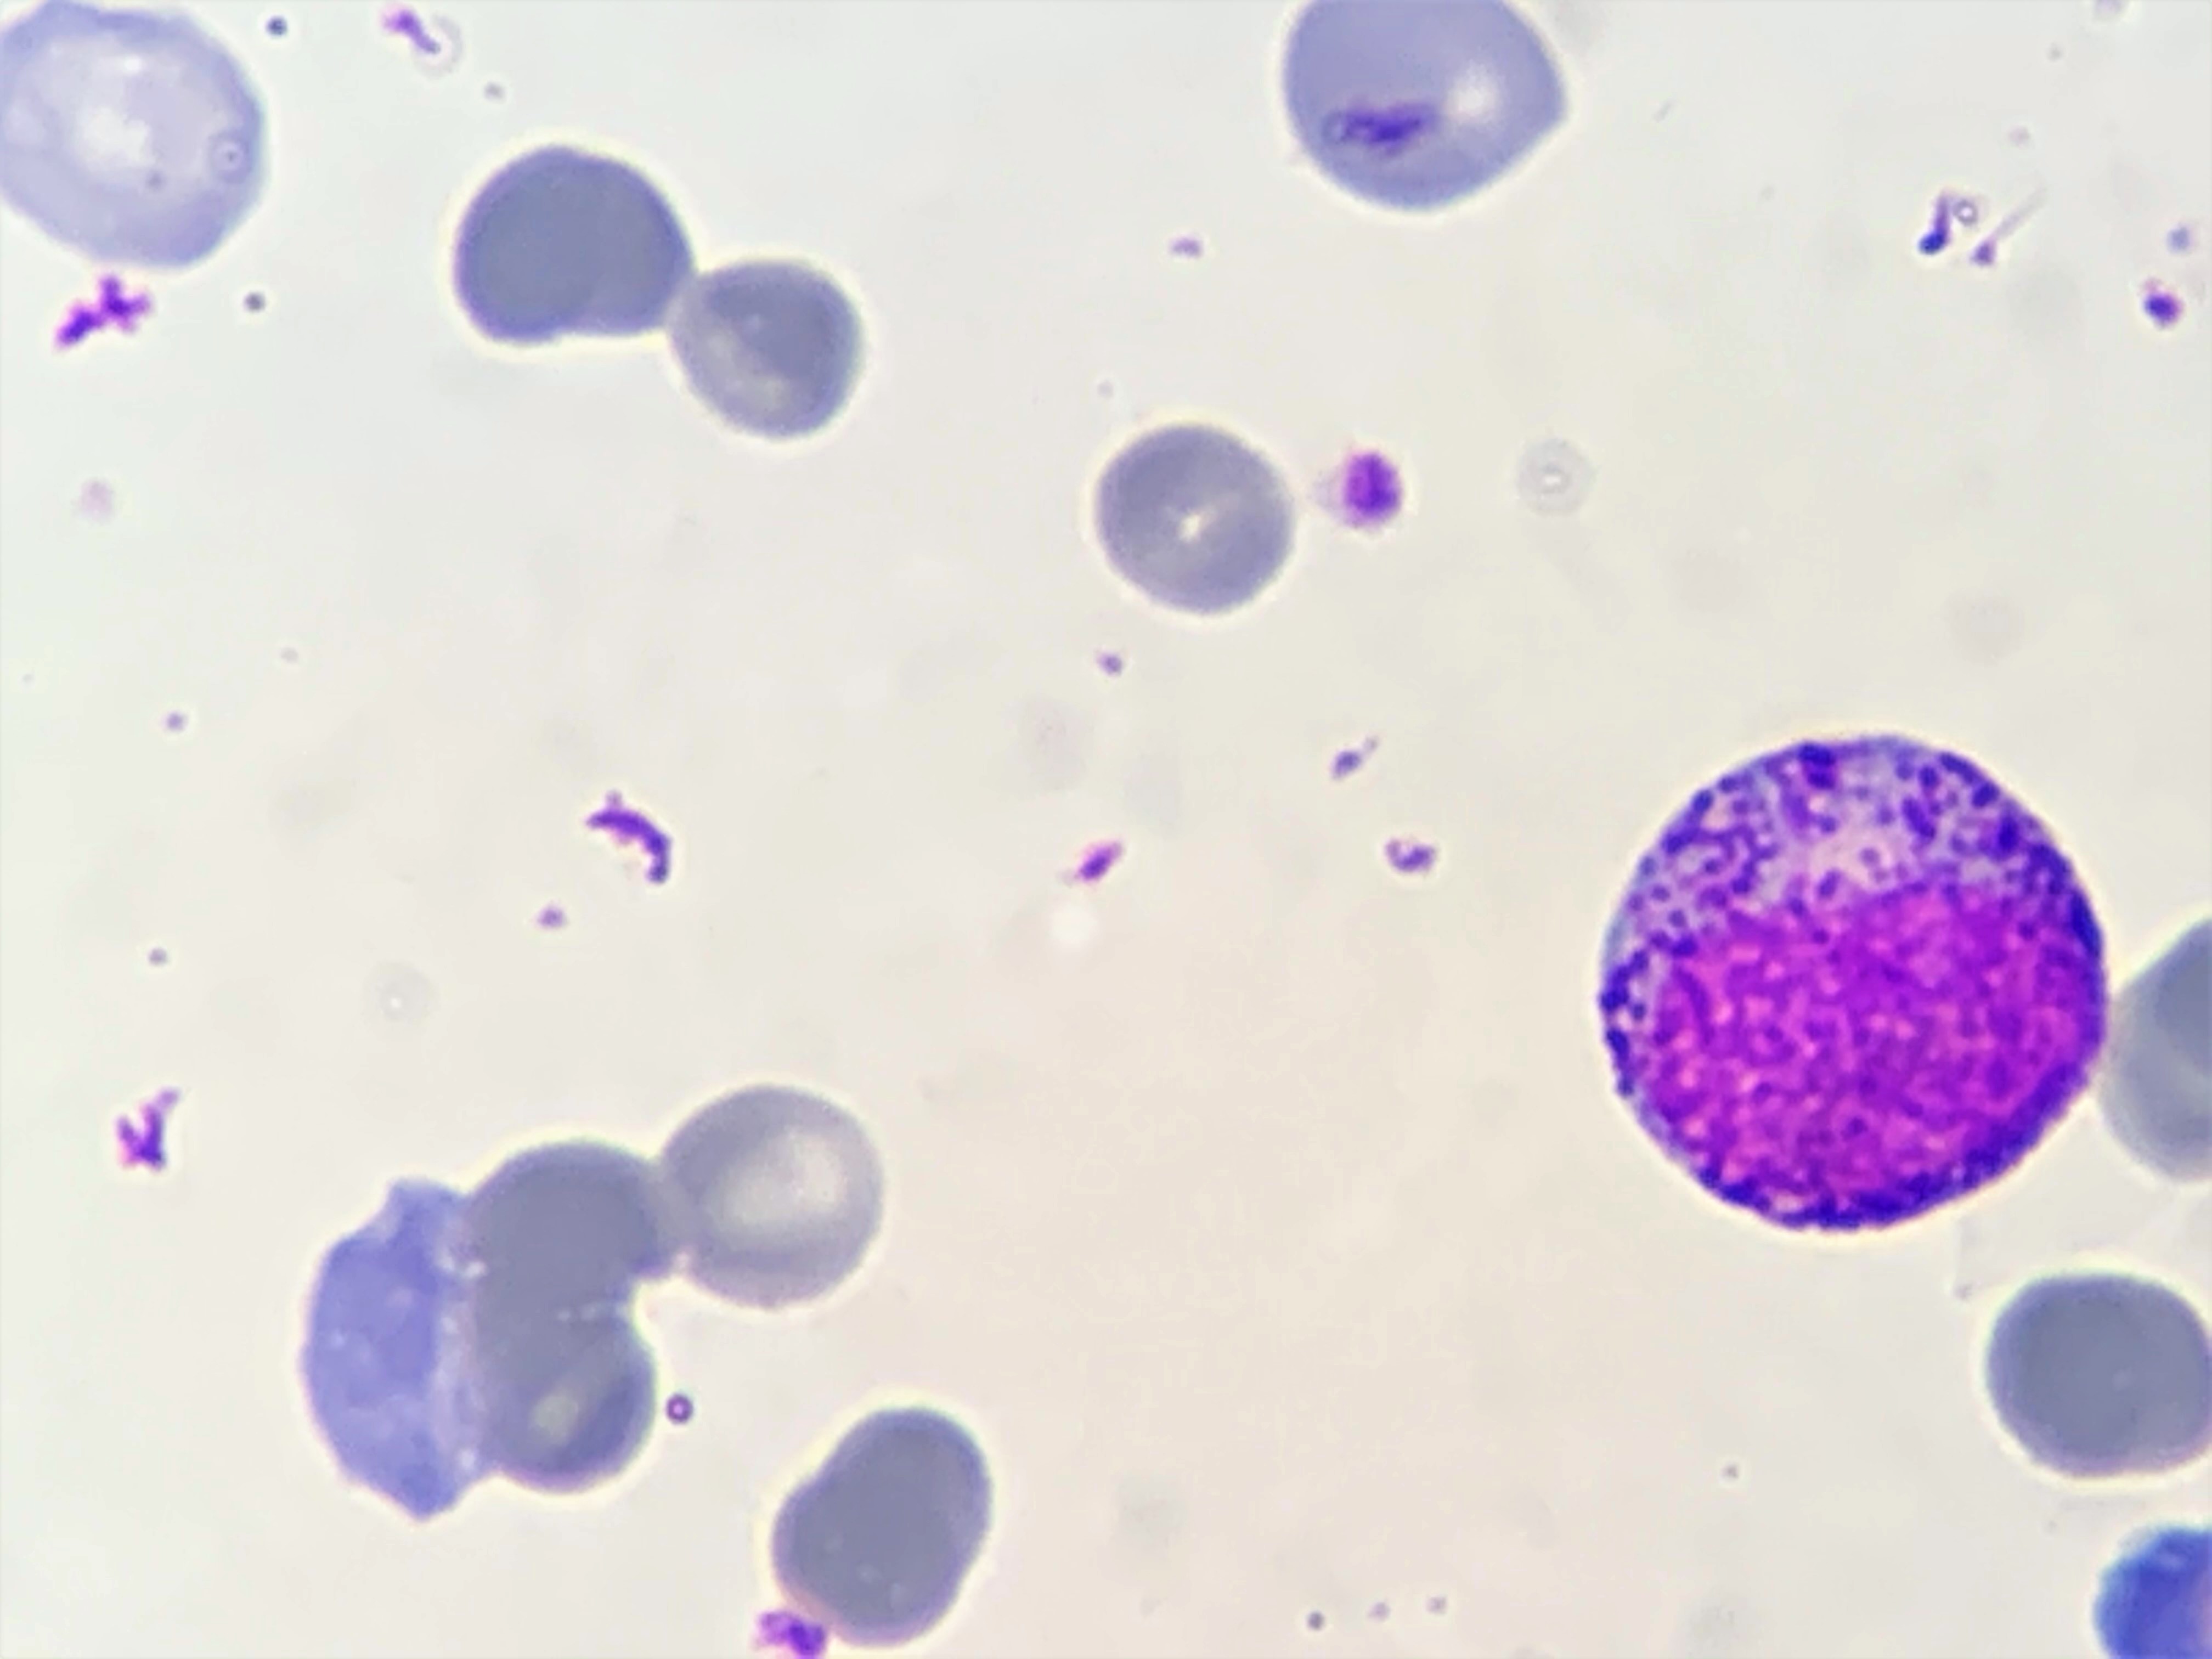
Cell type: MYELOCYTE